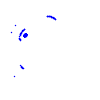
Particle: kaon